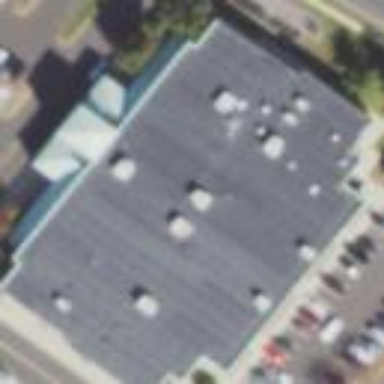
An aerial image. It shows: Building that houses fitness center.